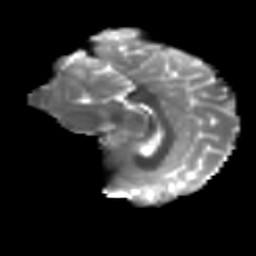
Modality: T2w
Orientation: sagittal
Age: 16
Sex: female
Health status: ill
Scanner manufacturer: ge
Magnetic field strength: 3 T
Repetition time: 6.752 s
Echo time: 0.079 s